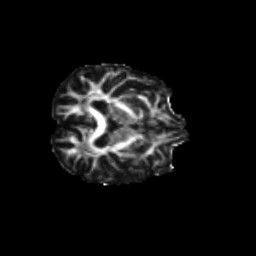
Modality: FA
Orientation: axial
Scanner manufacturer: siemens
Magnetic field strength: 3 T
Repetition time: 9.2 s
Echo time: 0.084 s